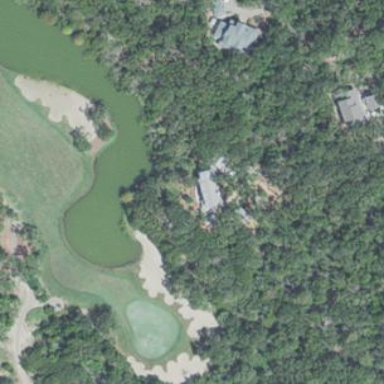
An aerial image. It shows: Sandy area is golf bunker.